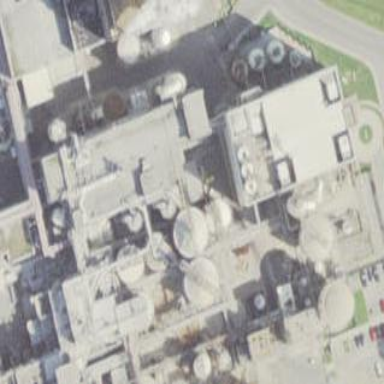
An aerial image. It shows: Power plant.